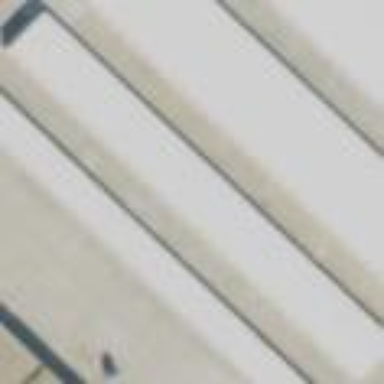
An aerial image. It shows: Warehouse building.